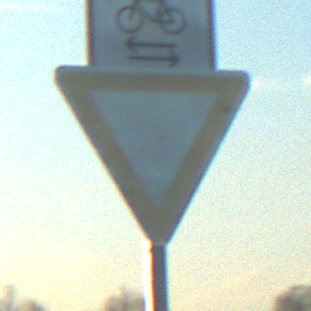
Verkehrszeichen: VorfahrtGewaehren
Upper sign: RichtungsangabeDurchPfeile9
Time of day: SunriseSunset
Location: Outdoor (RoadRail)
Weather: PartlyCloudy
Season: NotSpecified
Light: Natural